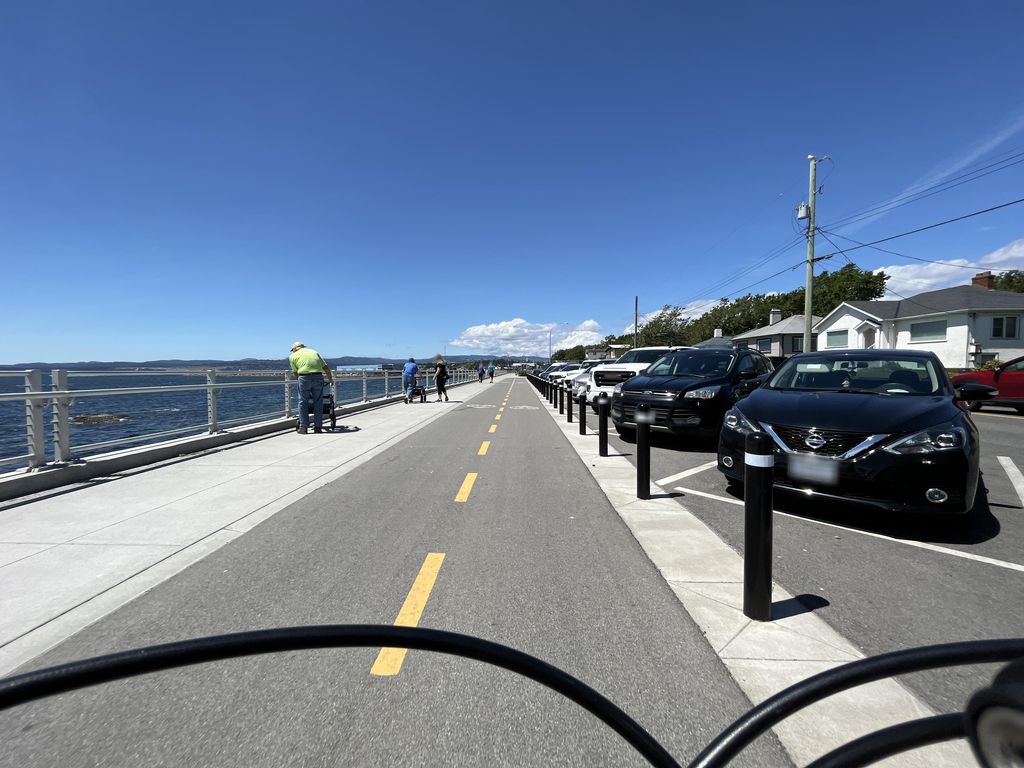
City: victoria